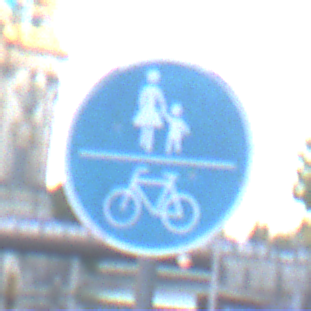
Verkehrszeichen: GemeinsamerGehUndRadweg
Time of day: SunriseSunset
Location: Outdoor (Urban)
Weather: Clear
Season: NotSpecified
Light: Natural